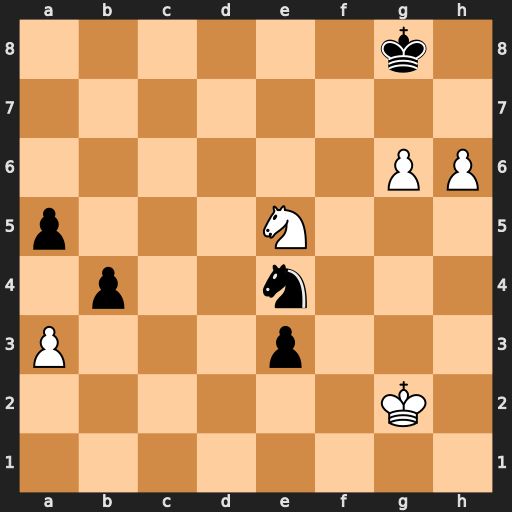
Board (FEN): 6k1/8/6PP/p3N3/1p2n3/P3p3/6K1/8
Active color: w
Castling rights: -
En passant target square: -
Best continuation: h7+ Kg7 Nf7 e2 h8=Q+